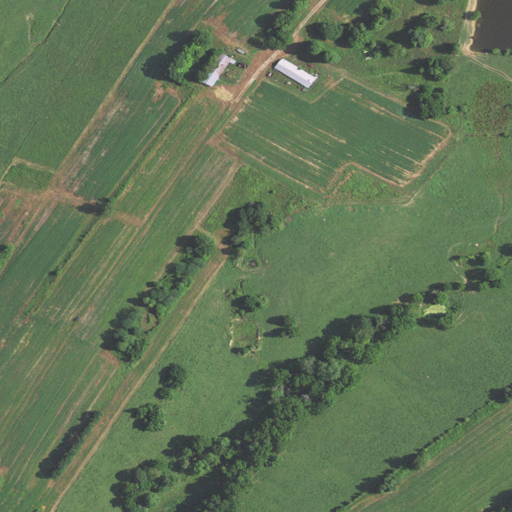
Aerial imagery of ridge(s) in Kentucky named Sugar Ridge containing pasture, deciduous forest, low intensity development, medium intensity development, and grassland